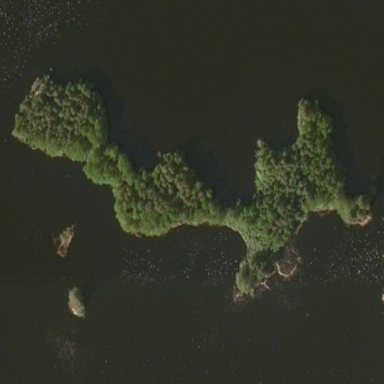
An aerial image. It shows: Islet covered with woodland.